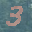
Label: 3